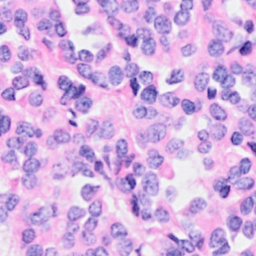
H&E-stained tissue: Breast